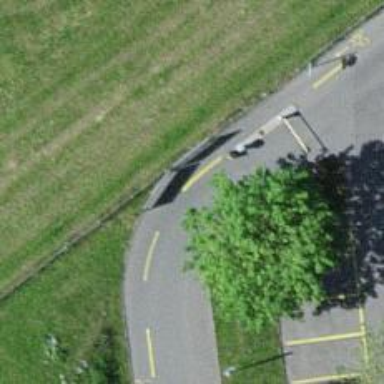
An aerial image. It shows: Parking aisle road with cycle lane on the left.